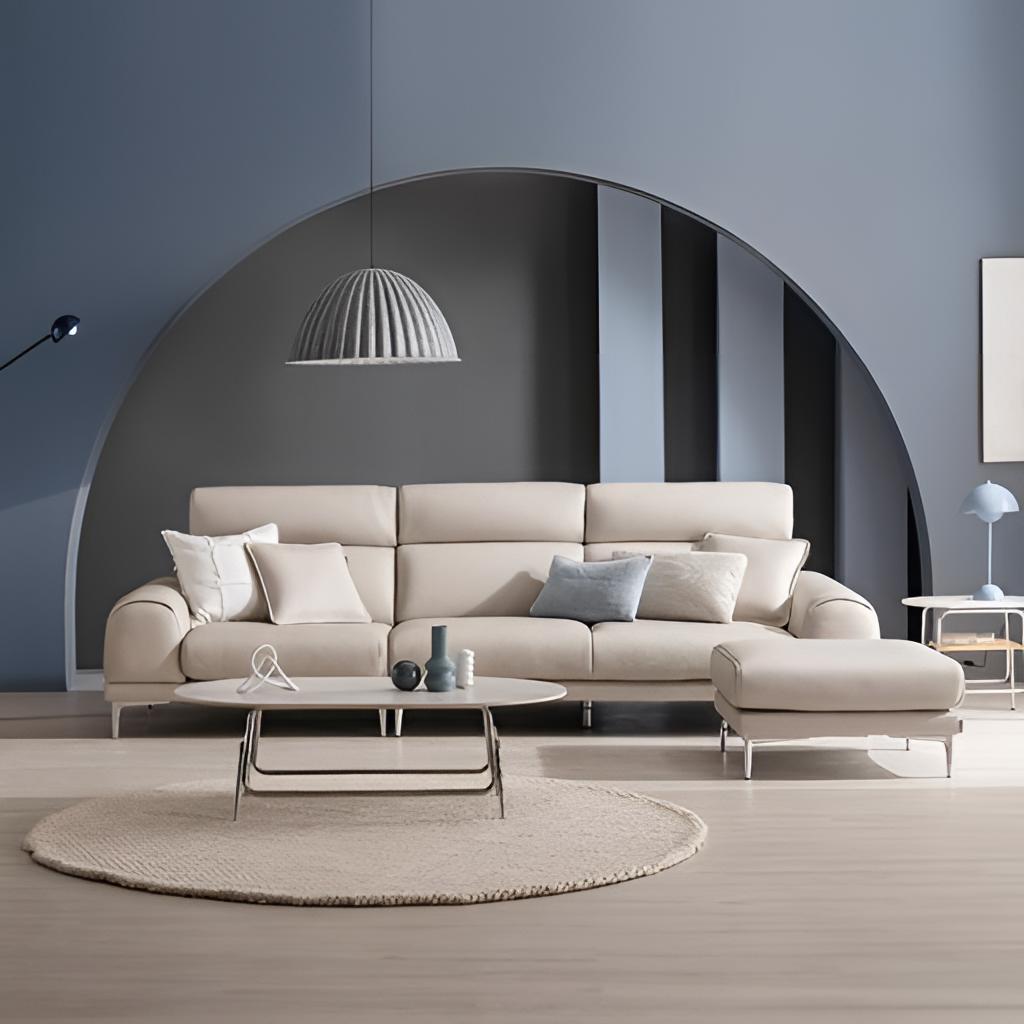
leather sofa, living room, wood flooring, with plank pattern, contemporary, gray and blue paint wallpaper, with vertical two tone pattern